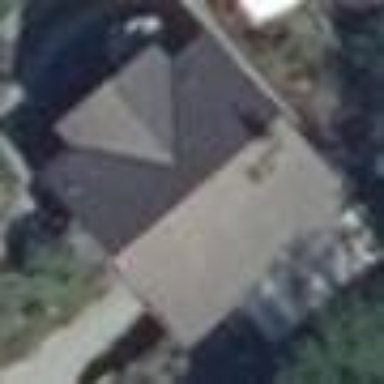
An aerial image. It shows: House with gabled roof that runs across the building.